Here is a 2-D grayscale rendering of raw bearing vibration samples (signal-to-image). Diagnose the bearing from this image, choosing from: normal, inner_race, outer_race, ball.
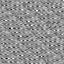
Answer: outer_race